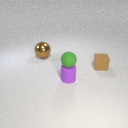
small purple rubber cylinder in front of small brown rubber cube